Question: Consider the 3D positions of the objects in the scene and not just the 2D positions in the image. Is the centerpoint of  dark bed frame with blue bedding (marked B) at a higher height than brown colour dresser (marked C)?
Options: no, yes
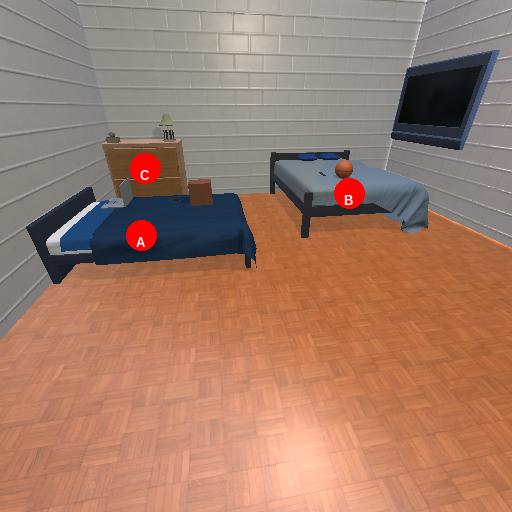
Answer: no